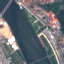
Label: River